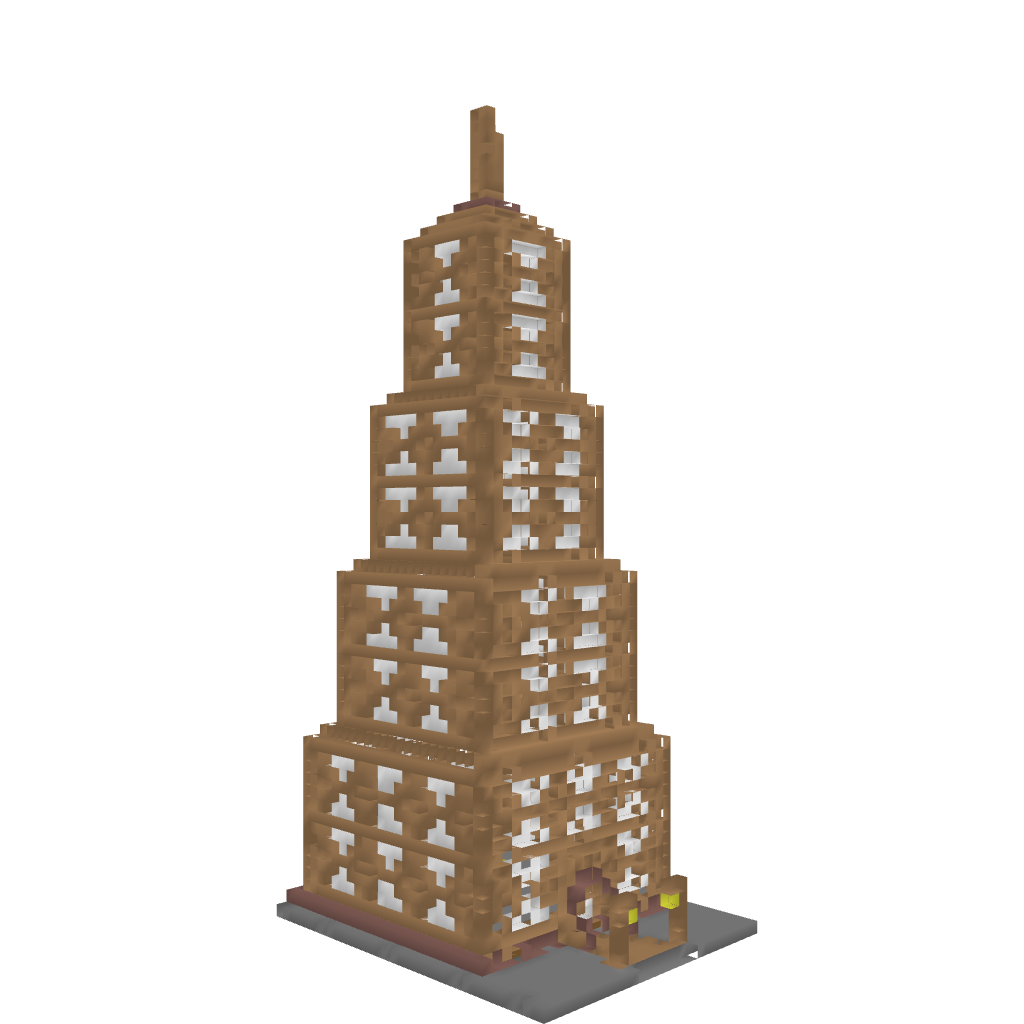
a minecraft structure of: Clock Tower bad low quality